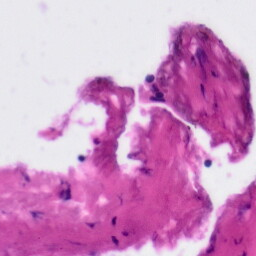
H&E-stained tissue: Tonsil